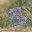
Label: 3